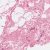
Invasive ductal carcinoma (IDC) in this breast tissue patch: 0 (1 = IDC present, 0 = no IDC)